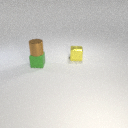
small brown metal cylinder above small green rubber cube